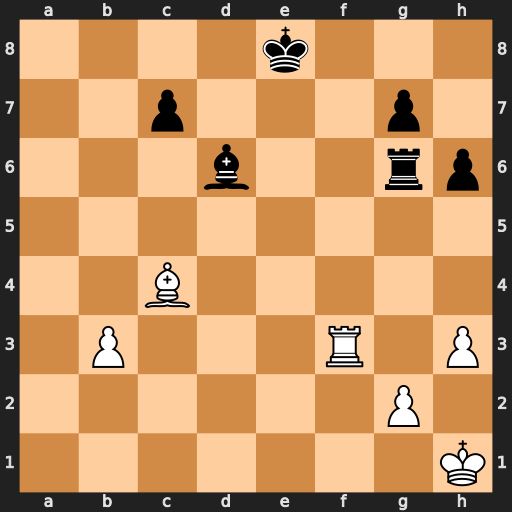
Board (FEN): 4k3/2p3p1/3b2rp/8/2B5/1P3R1P/6P1/7K
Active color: w
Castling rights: -
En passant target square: -
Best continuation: Bf7+ Kd7 Bxg6